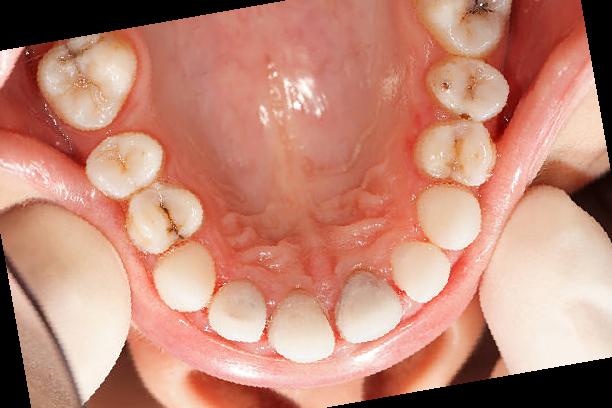
Condition: Gingivitis